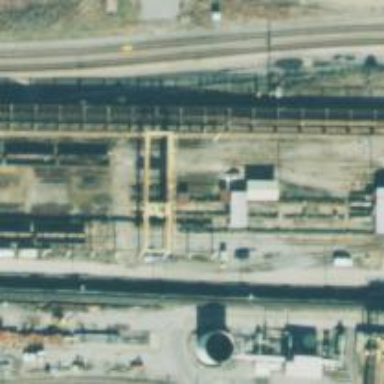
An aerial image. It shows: Site related to railway infrastructure.